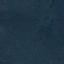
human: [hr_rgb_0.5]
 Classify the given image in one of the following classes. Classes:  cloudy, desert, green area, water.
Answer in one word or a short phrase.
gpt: green area